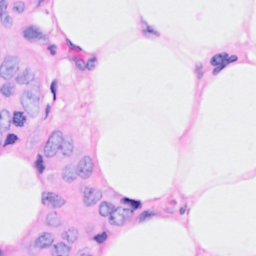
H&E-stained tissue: Breast